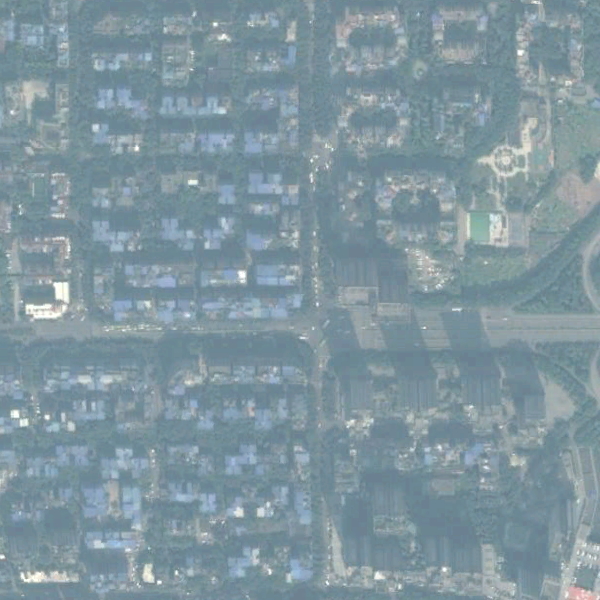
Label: DenseResidential